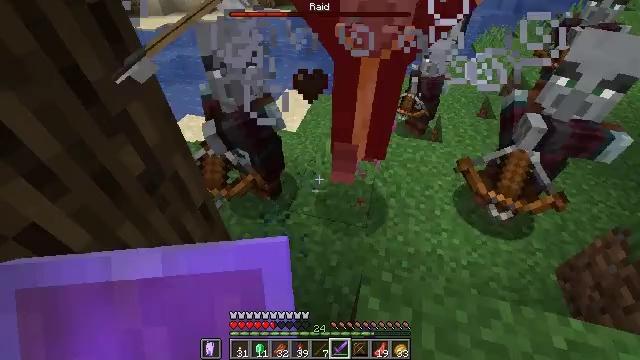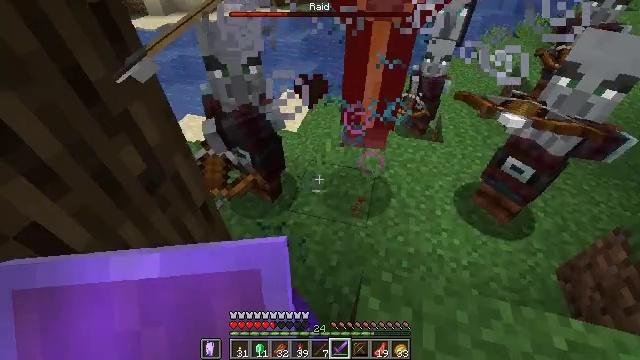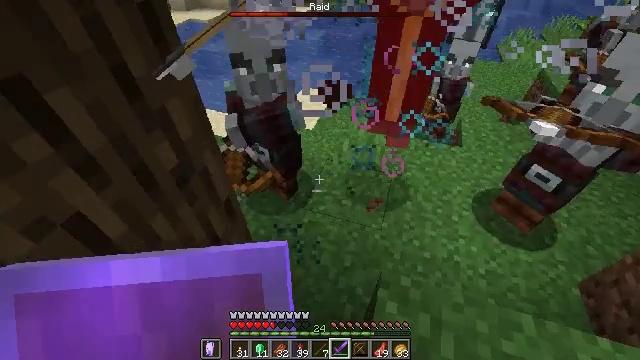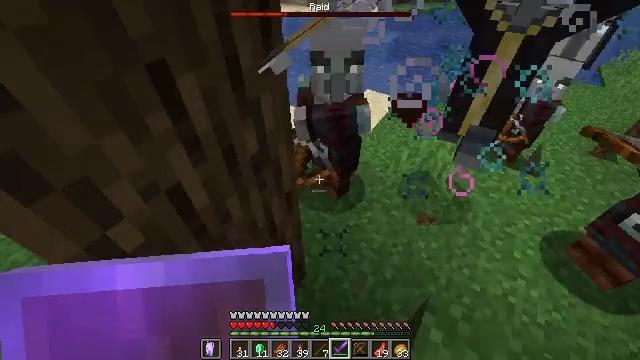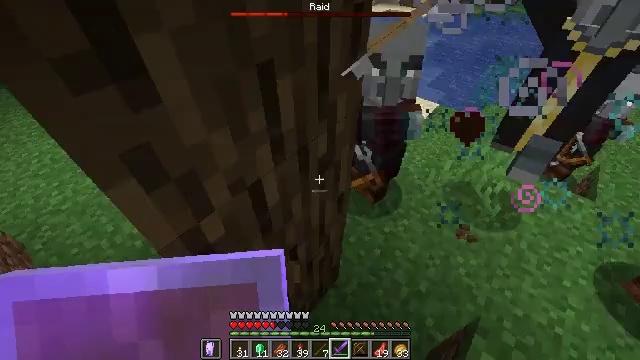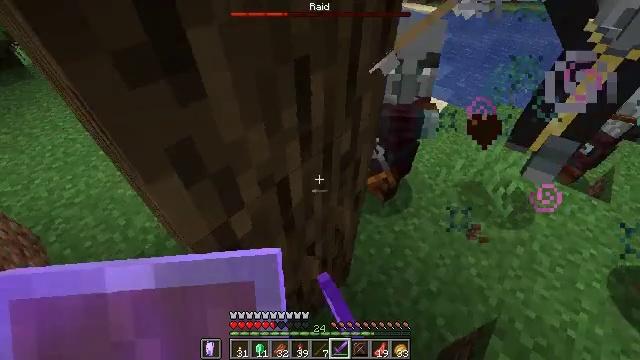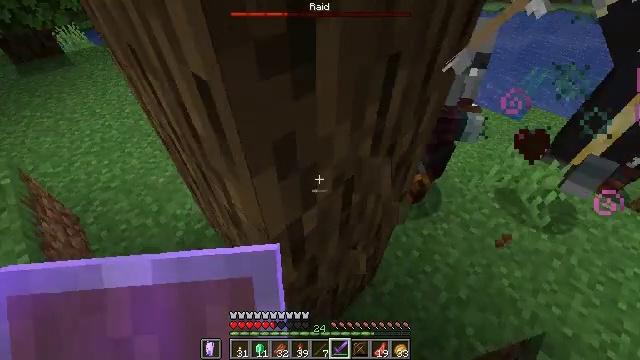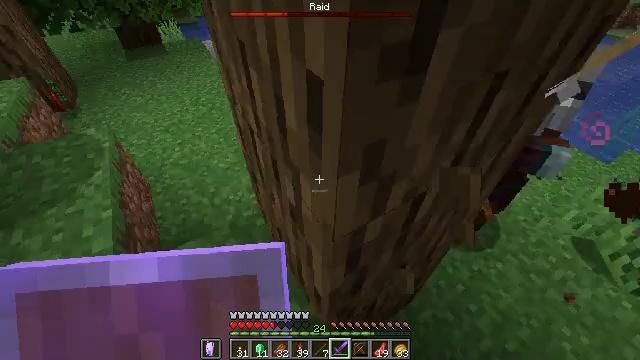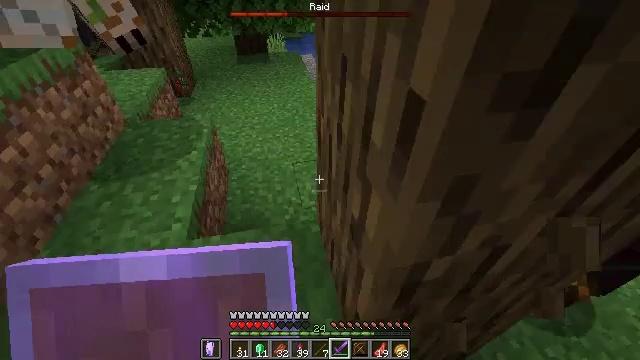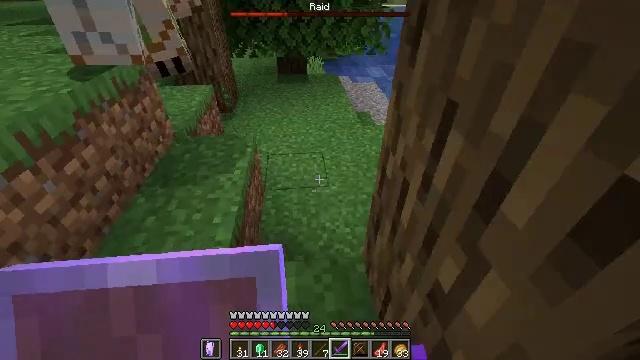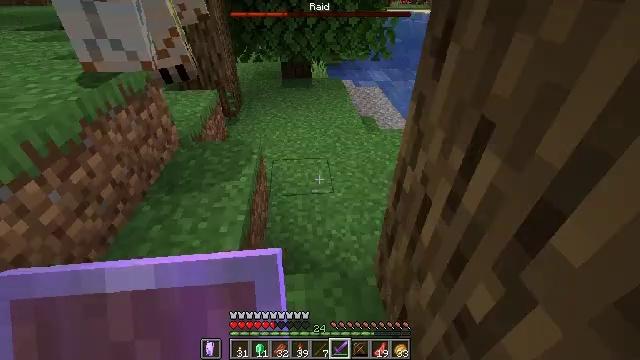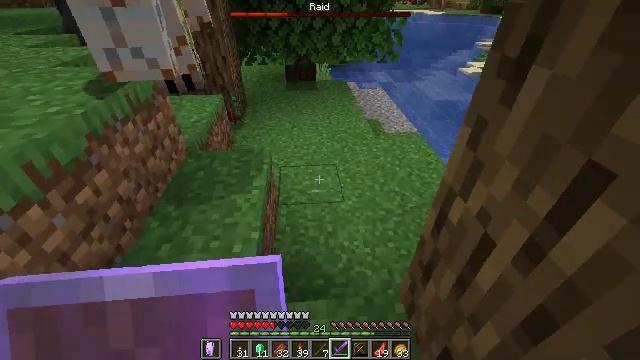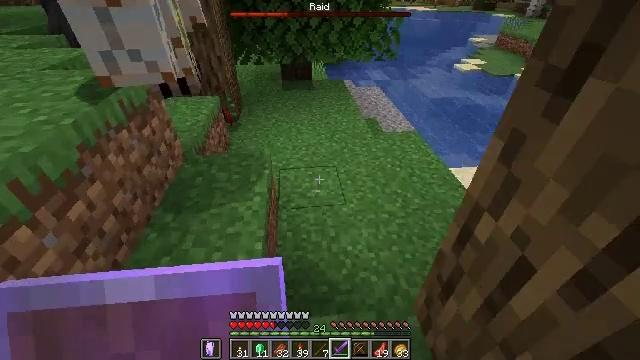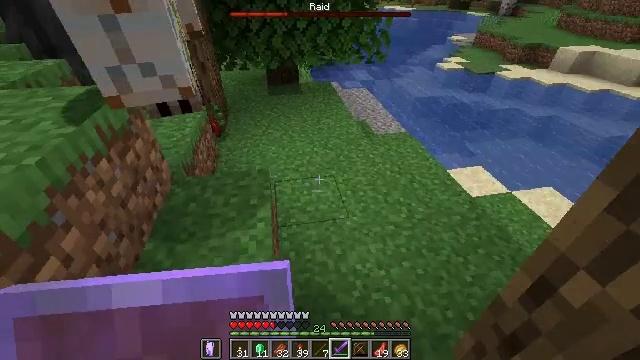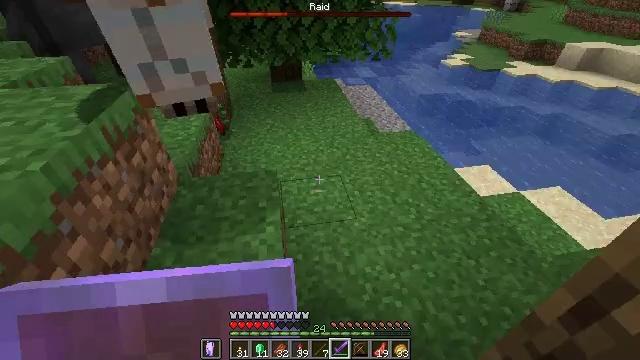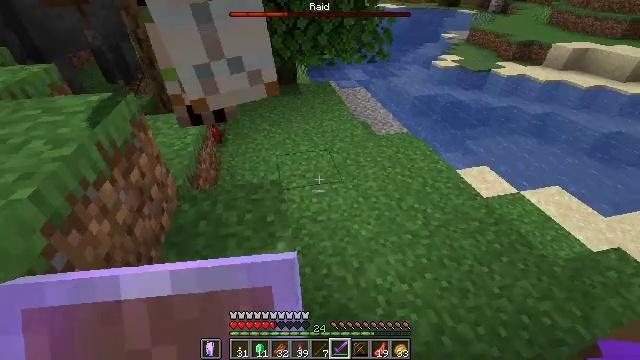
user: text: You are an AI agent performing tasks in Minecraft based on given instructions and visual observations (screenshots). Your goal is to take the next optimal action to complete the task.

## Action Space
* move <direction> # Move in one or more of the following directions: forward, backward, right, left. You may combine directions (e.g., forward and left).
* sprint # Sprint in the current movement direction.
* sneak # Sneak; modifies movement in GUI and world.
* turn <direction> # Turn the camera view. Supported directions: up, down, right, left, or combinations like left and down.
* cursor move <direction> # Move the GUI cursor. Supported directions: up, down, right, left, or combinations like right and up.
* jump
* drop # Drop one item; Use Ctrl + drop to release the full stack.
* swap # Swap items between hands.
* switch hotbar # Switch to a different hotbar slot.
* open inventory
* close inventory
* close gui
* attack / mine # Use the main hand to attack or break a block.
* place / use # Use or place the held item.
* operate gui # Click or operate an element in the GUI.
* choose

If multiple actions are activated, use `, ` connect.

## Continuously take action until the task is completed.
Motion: motion action
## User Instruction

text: Defeat the flying creature.
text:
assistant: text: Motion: attack / mine
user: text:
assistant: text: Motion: move left, turn left, attack / mine
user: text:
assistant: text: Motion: move left, turn left
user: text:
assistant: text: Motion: move left, turn left, attack / mine
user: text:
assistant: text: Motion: move left, turn left, attack / mine
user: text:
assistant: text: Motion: move forward and move left, turn left, attack / mine
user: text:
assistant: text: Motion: move forward and move left, turn left and up
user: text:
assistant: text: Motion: move forward and move left, turn left and up
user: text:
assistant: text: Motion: move forward and move left, turn left and up
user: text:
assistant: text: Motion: move forward and move left
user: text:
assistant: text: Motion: move forward and move left
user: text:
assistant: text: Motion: move forward and move left, turn right
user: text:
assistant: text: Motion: move forward and move left, turn right
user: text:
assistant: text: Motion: move forward and move left
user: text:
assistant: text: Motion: move forward and move left, turn right
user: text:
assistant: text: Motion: move forward and move left, turn right
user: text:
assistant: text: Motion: move forward and move left, turn right and up
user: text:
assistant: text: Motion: move forward and move left, turn right and up
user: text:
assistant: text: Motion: move forward and move left, turn right
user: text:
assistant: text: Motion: move forward and move left, turn right
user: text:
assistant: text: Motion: move forward and move left, turn right and up
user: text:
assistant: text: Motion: move forward and move left, turn up
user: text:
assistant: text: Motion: move forward and move left, turn right
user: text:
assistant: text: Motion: move forward and move left, turn right and down
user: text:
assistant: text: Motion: move forward and move left, turn right
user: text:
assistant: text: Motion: move forward and move left, turn right
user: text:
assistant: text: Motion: move forward and move left, turn right
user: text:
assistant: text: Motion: move left, turn right
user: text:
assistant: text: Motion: no_op
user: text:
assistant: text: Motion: turn right